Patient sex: F
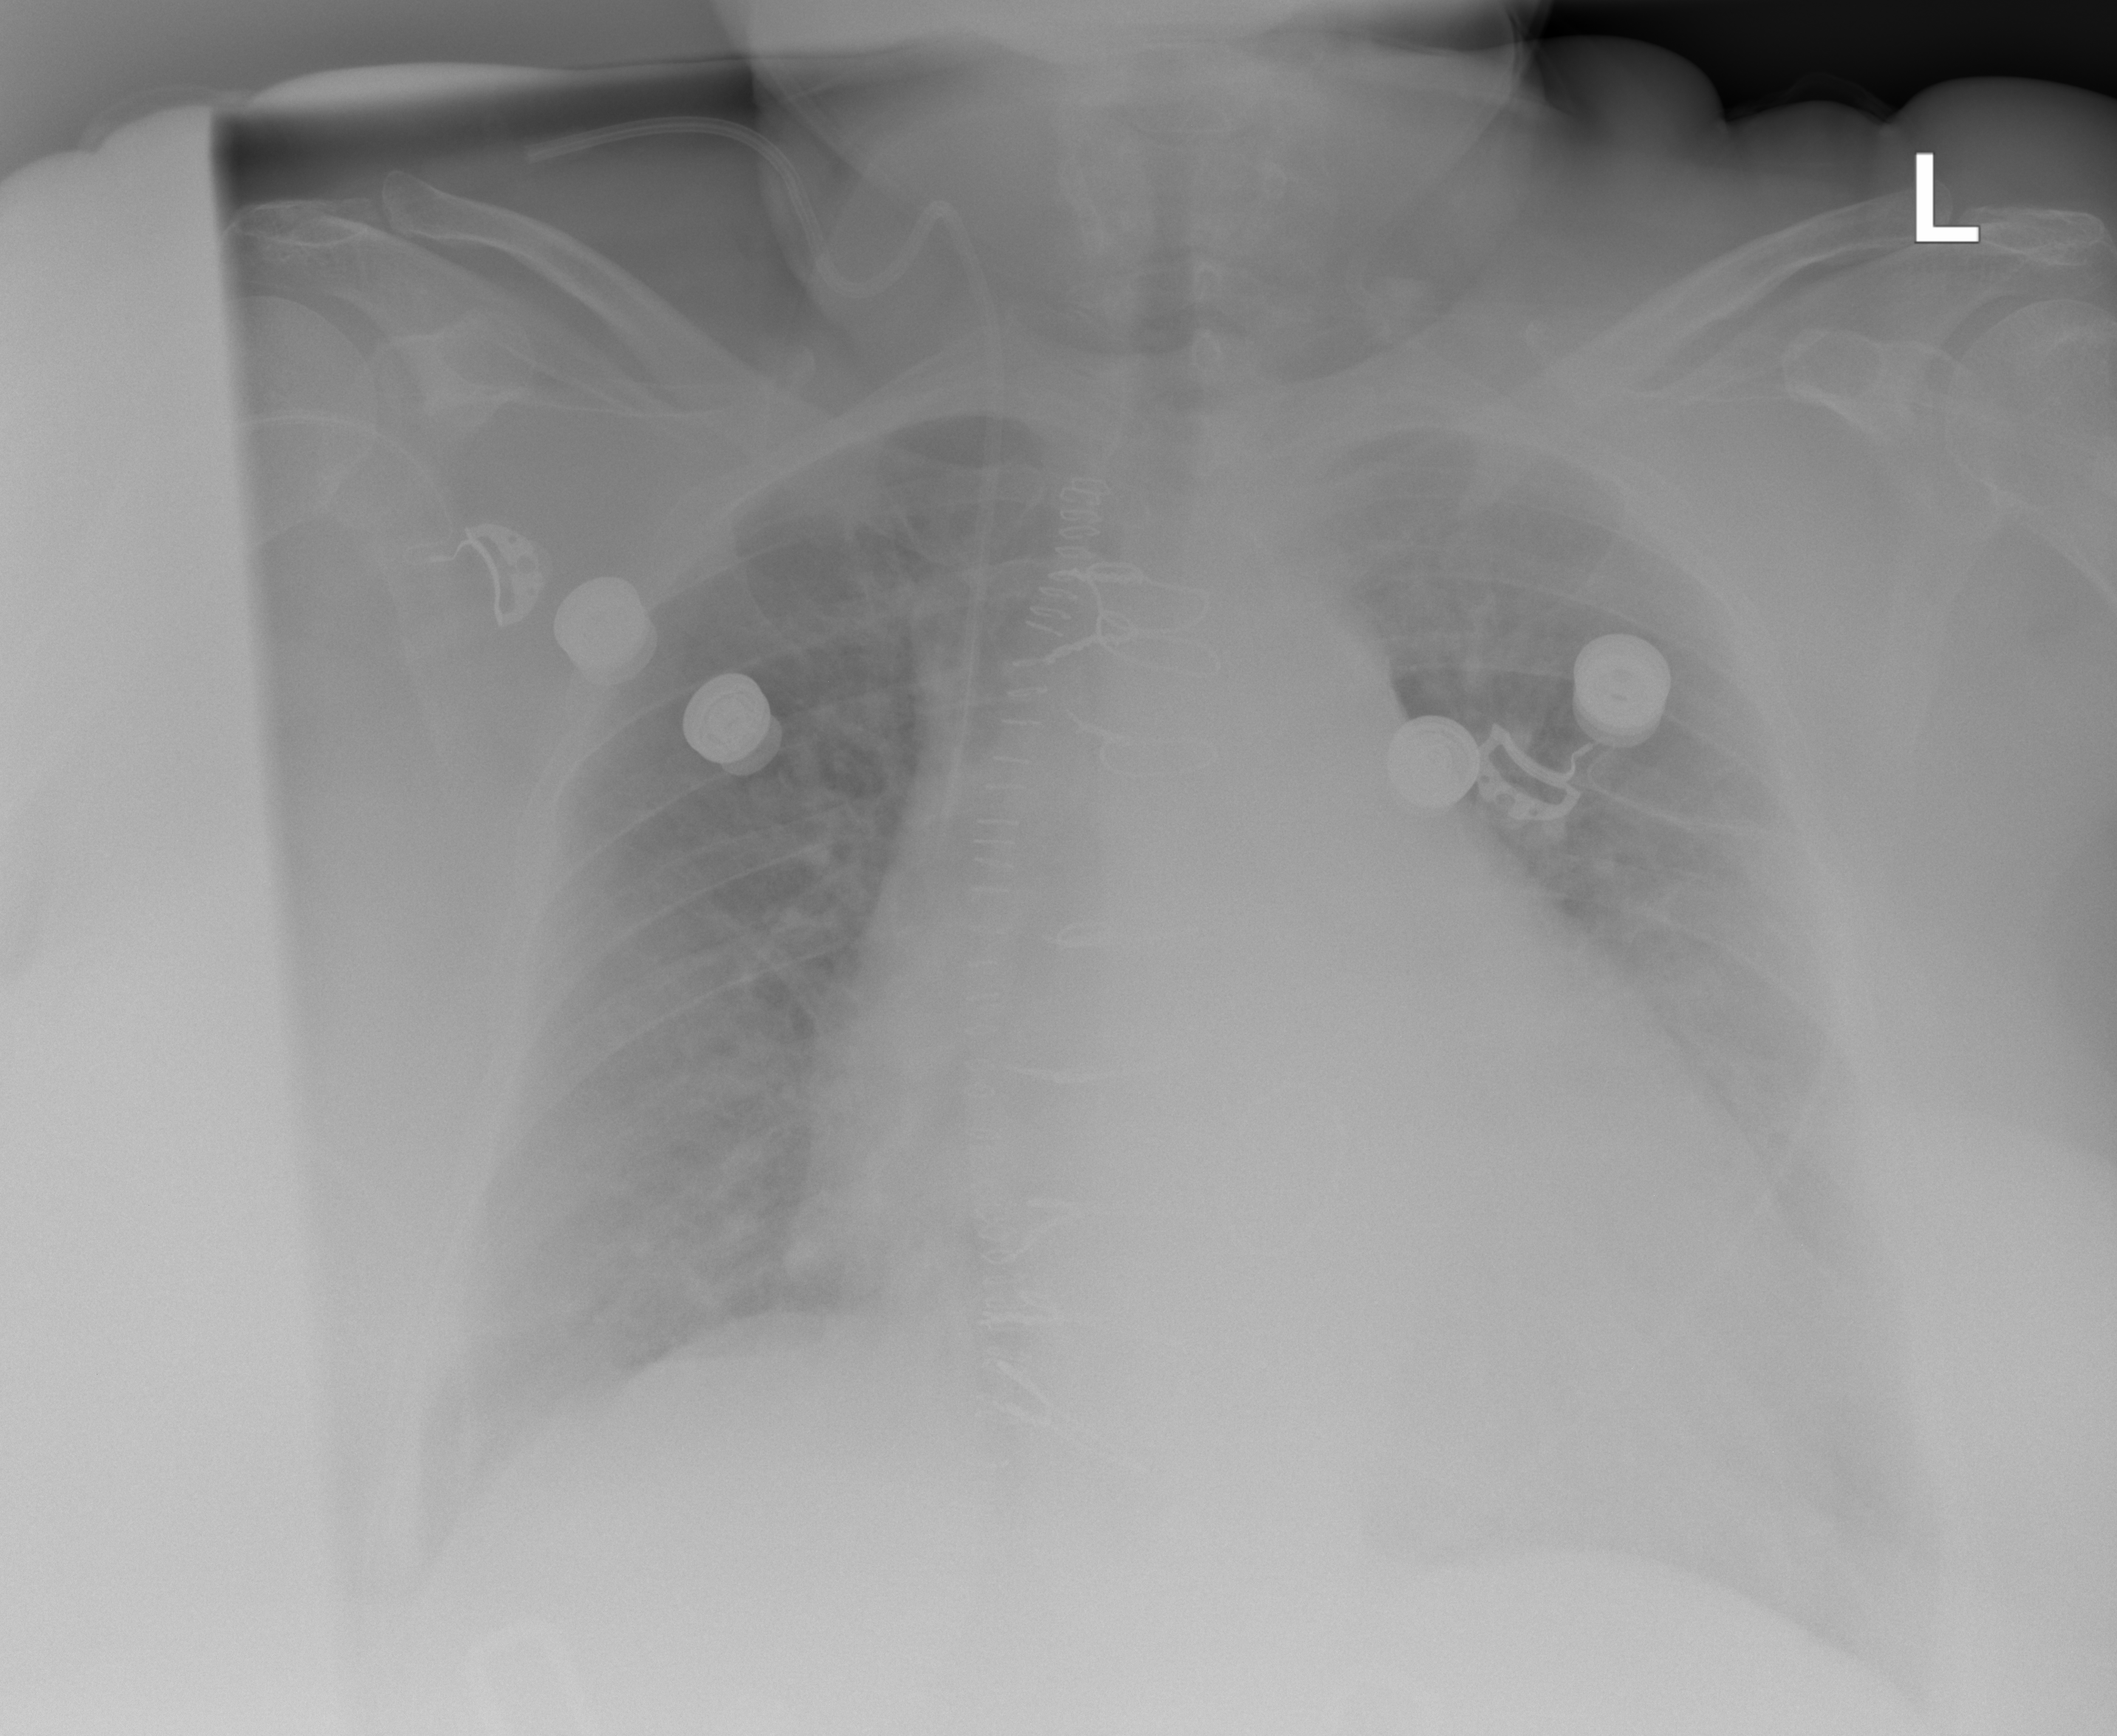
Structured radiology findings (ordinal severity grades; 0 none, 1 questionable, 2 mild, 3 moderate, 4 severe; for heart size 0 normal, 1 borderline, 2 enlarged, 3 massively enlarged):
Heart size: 2
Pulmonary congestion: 2
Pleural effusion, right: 0
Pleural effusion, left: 0
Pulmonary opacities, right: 0
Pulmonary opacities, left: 0
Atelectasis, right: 0
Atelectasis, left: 0